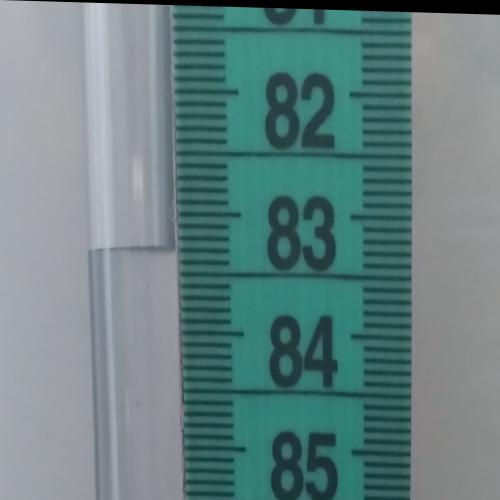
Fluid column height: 83.3 cm